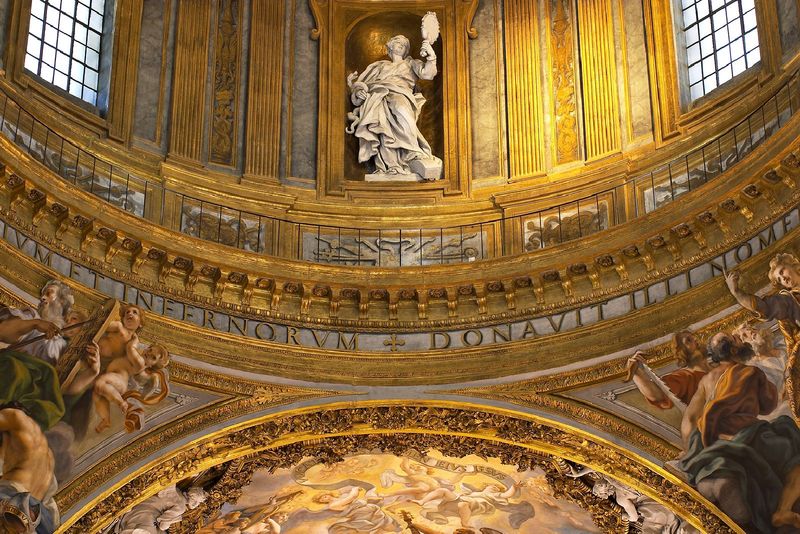
Titel: Vierungskuppel von Il Gesù in Rom
Künstler: Giovanni Battista Gaulli
Standort: Rom, Il Gesù (EU - I - Latium)
Schlagwörter: gemälde, himmel, gelb, fenster, licht, marmor, weiss, zeichen, ornament, wand, architektur, barock, stein, bild, innenraum, spiegel, gitter, kirche, figur, gold, decke, rund, ranken, skulptur, statue, schrift, bogen, pilaster, figuren, kuppel, detail, inschrift, verzierung, foto, nische, glaube, kreuz, schlange, fries, heilige, fresko, harfe, verzierungen, deckenmalerei, latein, tambour, statur, kupel, relligion, blick in den spiegel, trompe l'oeil, schlamge